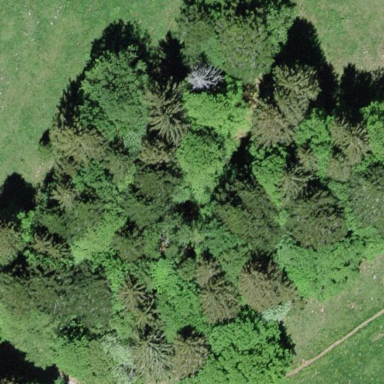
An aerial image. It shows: Evergreen needle-leaved forest.